Question: I have a MySQL table like attached image.

[id + locale] is my table key. I have all the terms in English with en_US as my locale, and if I have a translation for any other locale, I add them to the table with same id but different locale. if there is no record for an id in another locale, it means that we still did not translate it.
My excepted result is also in Image. To do that I used this SQL query:
( and are my variable parameters)
1. I still did not benchmark it, but my query looks not efficient to me.
2. I can not search or sort on translated column in the query. (or maybe I do not know how to do that)
3. I tried left join (and left outer join), but I seems that it behave differently on MySQL
Do you know any better SQL to do this job? or how can I sort and search on my column?
Thank you
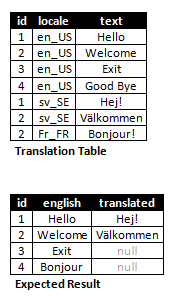
Answer: Better to use left join. You can search on that by adding a condition to the left side of the query:
'''
SELECT t1.id as id,
t1.text as english,
t2.text as translated
FROM translation t1
LEFT JOIN translation t2 on t1.id = t2.id
and t2.locale = :locale
WHERE t1.locale = 'en_US'
ORDER BY translated
'''
This way, you still get the english translation, even if there are no translations meeting your ':locale'.